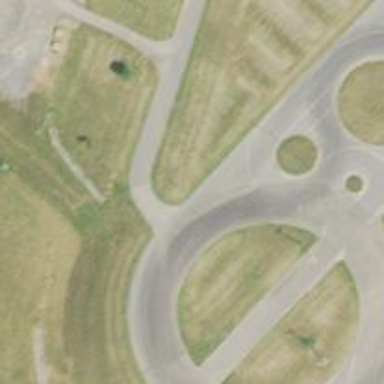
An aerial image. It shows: Motor sport raceway.